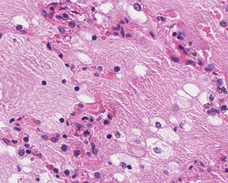
Tumor epithelial tissue: no
Tumor-associated stroma tissue: no
Normal tissue: yes